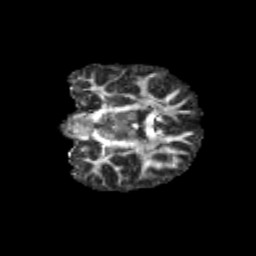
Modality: FA
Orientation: coronal
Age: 11
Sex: male
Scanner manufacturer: siemens
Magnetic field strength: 3 T
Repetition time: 3.8 s
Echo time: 0.07 s